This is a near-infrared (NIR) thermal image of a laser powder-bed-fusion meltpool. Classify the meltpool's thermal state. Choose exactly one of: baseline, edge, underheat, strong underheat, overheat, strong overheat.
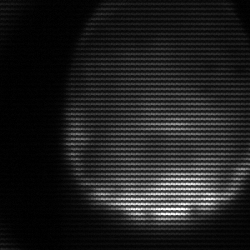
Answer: edge